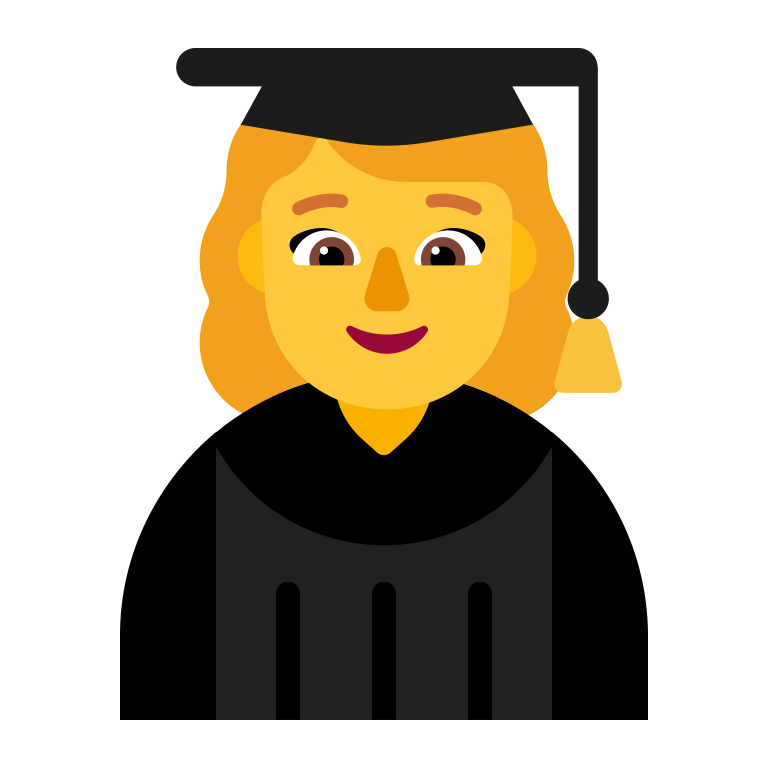
woman student flat default